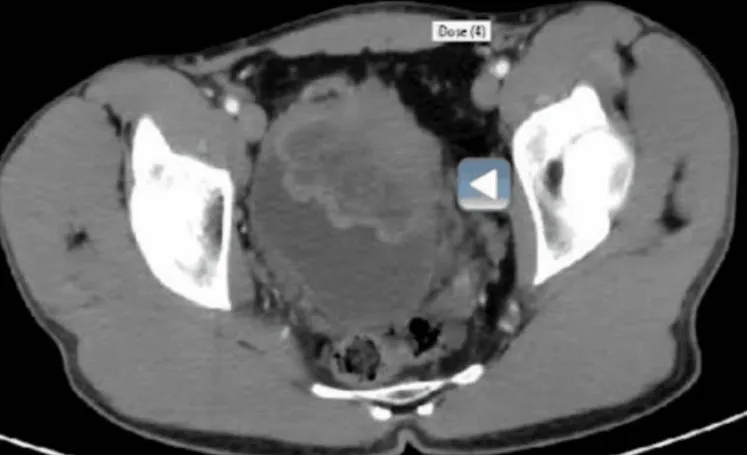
Enhanced CT scan of the abdomen and pelvis showing a large anterior urinary bladder mass lesion with luminal filling of the anterior compartment of the urinary bladder and mural involving the anterior wall extending beyond the urinary bladder, measuring about 7.5 x 6 x 6 cm in the mediolateral, anteroposterior, and craniocaudal dimensions, respectively.
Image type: radiology (ct)